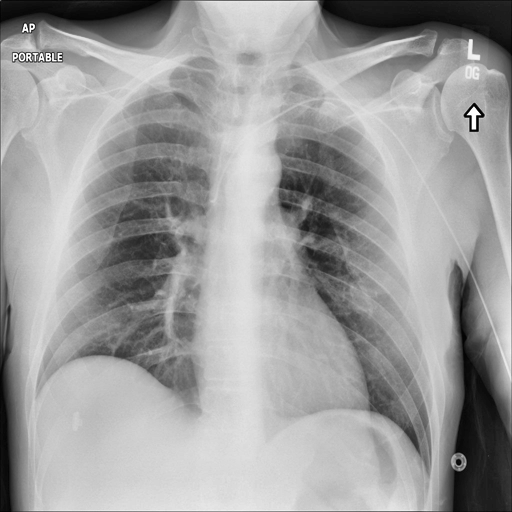
Finding: NORMAL